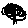
Label: tree